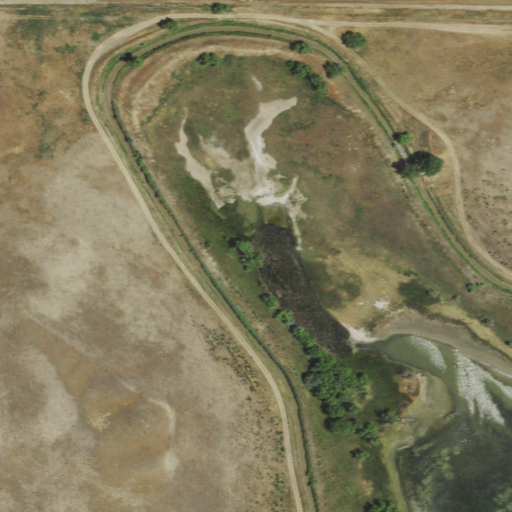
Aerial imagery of valley in Colorado named Black Hollow containing grassland, herbaceous wetlands, shrub, open water, and woody wetlands